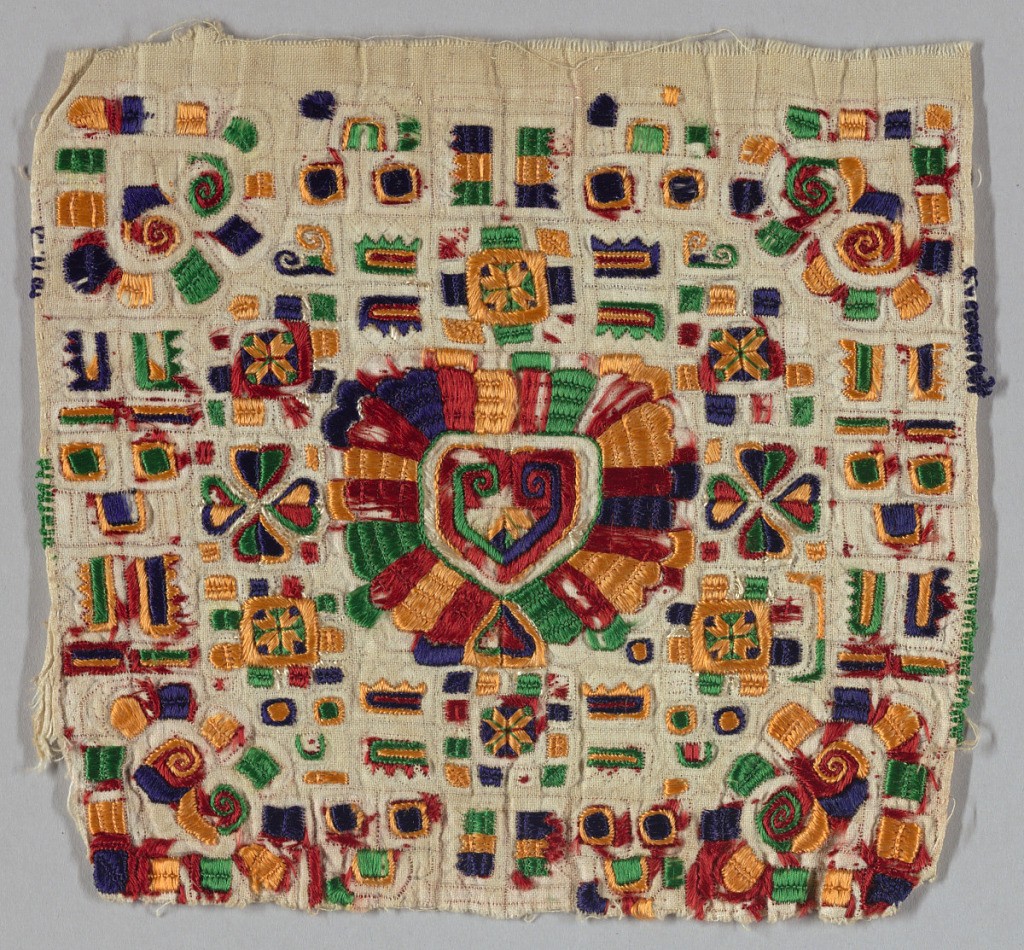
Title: Fragment
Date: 19th century
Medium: cotton, silk Technique: satin stitch embroidery
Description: Square of cotton solidly embroidered in an allover geometric and stylized floral pattern.